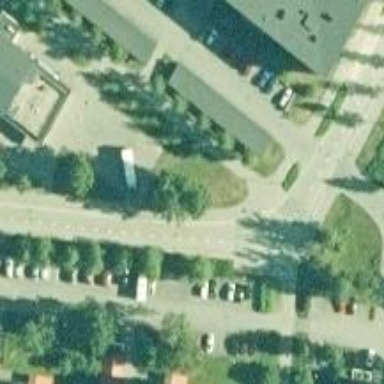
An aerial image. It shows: Cycleway.